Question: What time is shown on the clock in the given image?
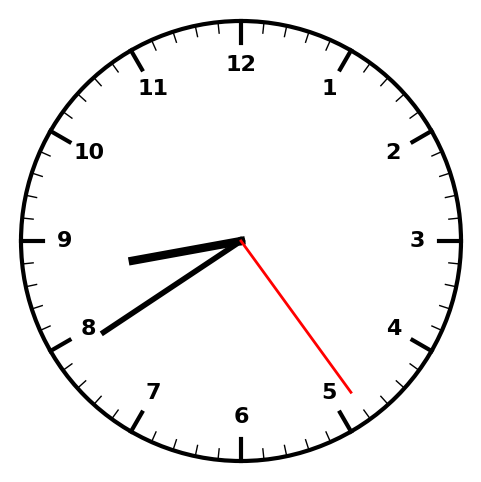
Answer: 08:39:24